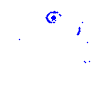
Particle: electron